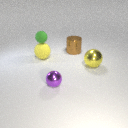
large yellow rubber sphere below small green rubber sphere